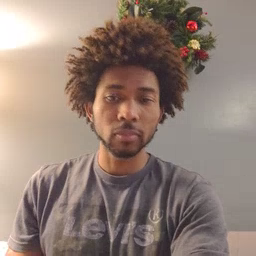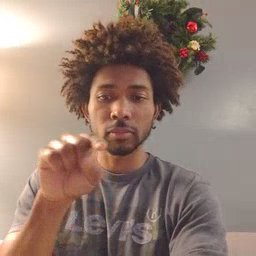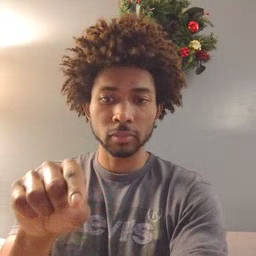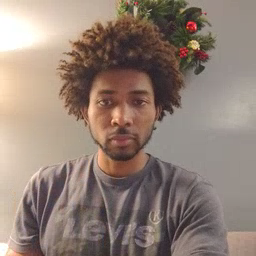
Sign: there